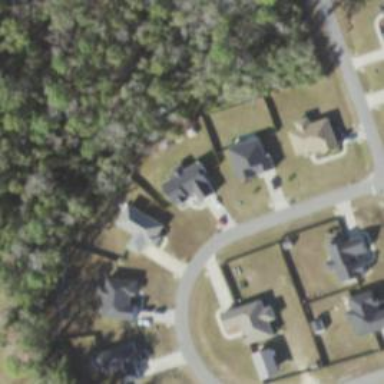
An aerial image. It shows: Single-family residential area.